Question: I want to get number of pages at the bottom of any search page say google or bing
then i have to store the links of those pages for further navigation.
How can this be Done?
What approach should be used HTMLAGILITYPACK or HTTPWEBREQUEST or any other.It would be great if somebody demonstrate how to get tags with specific attributes i.e class name or ID
Google has nested like href has Span inside so we can have url from href but how to get spantext so that i can save it with name as page 1 url http:/blabla.com
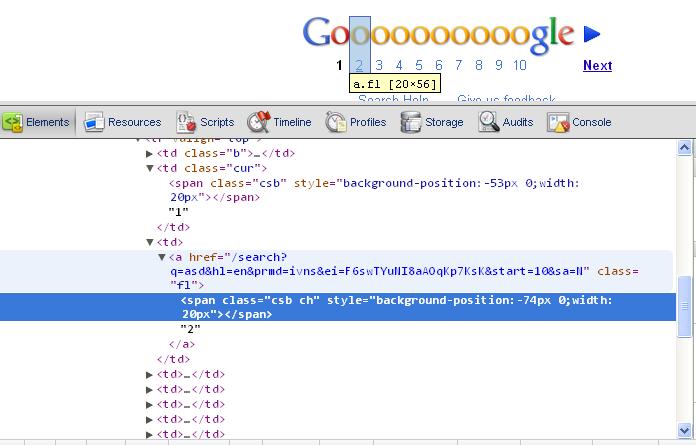
Answer: Using the HTML Agility Pack:
'''
var doc = new HtmlWeb().Load(url);
var elem = doc.GetElementById("someID");
var classedLinks = doc.DocumentNode.Descendants("img")
.Where(e => e.GetAttributeValue("class", "").Contains("SomeClass"));
'''